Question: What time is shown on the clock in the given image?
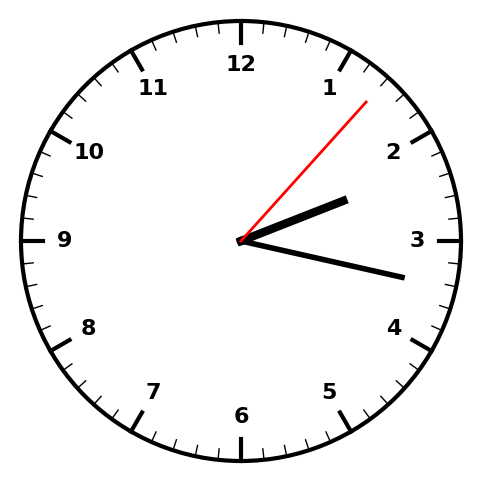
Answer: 02:17:07